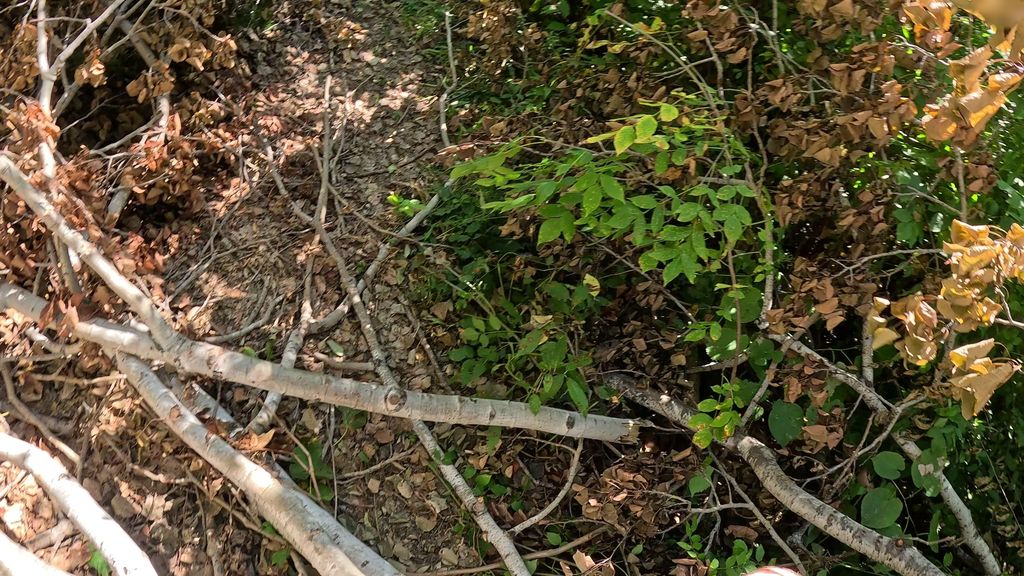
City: ottawa-gatineau